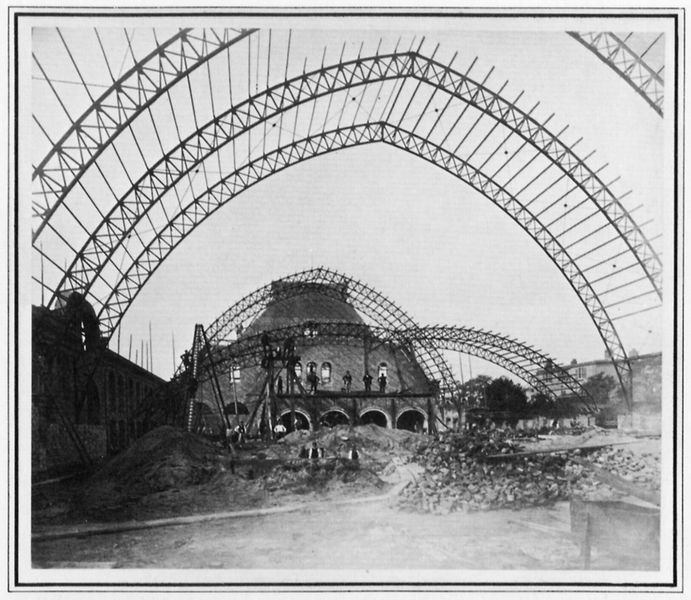
Titel: Bau des Retortenhauses der englischen Gasanstalt in Berlin
Künstler: Deutscher Photograph
Standort: Berlin
Institution: Technische Universität, Plansammlung
Schlagwörter: baum, dunkel, himmel, schatten, weiß, wolken, bäume, menschen, sand, fenster, glas, grau, hell, holz, licht, männer, schwarz, tür, zeichnung, anlage, dach, gebäude, haus, weg, wolke, wand, architektur, mensch, rahmen, stehen, stein, steine, erde, hügel, brücke, gitter, boden, oval, rund, chaos, garten, papier, bogen, fassade, türen, mauer, ziegel, dunst, nebel, tag, geröll, linien, arbeiter, industrie, schutt, kuppel, brand, krieg, leiter, trümmer, zerstörung, spitz, metall, striche, tor, halle, foto, fotografie, oben, photographie, unten, bögen, wände, eisen, ruine, überdachung, gerüst, gewölbe, stangen, linie, haufen, kran, schwarz-weiss, strich, bahnhof, dachstuhl, photo, skelett, stäbe, eiß, gotisch, spitzbogen, spitzbögen, anwesen, mauern, rundbögen, konstruktion, stahl, träger, streben, draht, bau, laube, ovale, strebe, bauen, gebälk, bauwerk, baustelle, konstruktionszeichnung, industriell, stahlkonstruktion, ingenieur, stahlträger, stahlskelett, abfall, wans, stahlgerüst, gartenlaube, ausgebrannt, abriß, eingerahmt, drahtgestell, rest, zeppelin, baumaterial, eisenstreben, grauw, rodell, abraum, aufräumen, schwarz-wei?, baugrüst, stahlgebälk